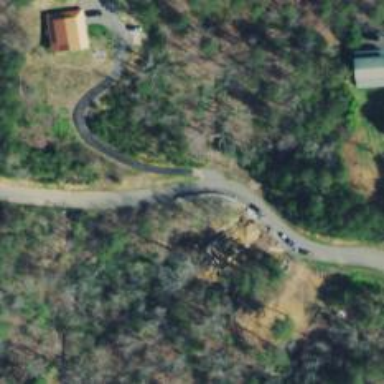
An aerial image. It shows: Unclassified road.